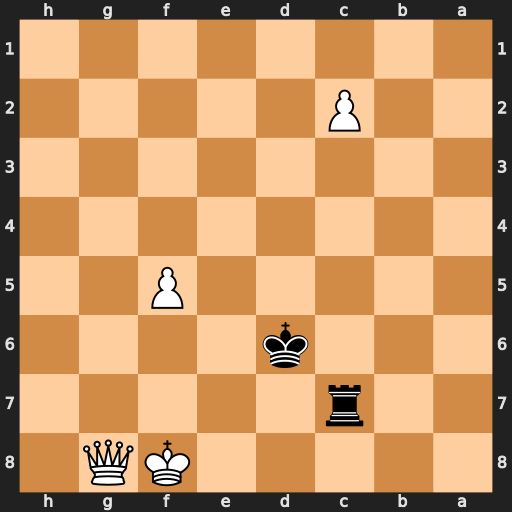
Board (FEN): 5KQ1/2r5/3k4/5P2/8/8/2P5/8
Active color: b
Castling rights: -
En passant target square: -
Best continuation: Rc8+ Kf7 Rxg8